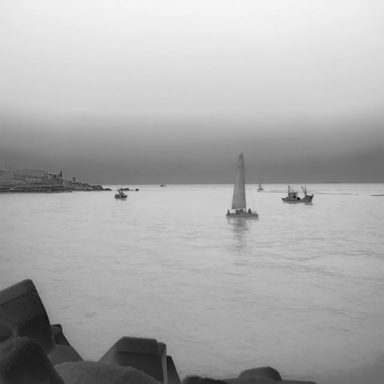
There are five objects shown in the infrared image, including three bulk_carriers, and two sailboats.